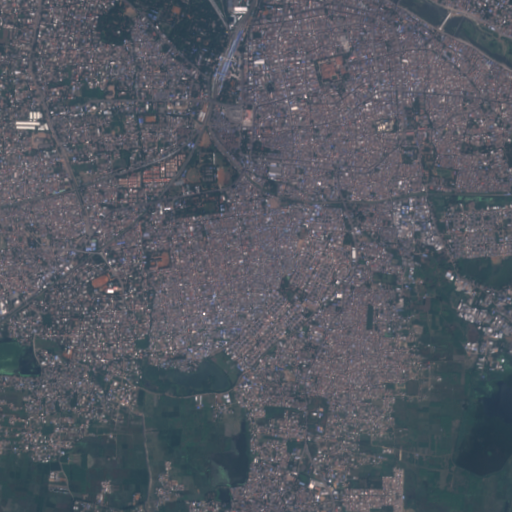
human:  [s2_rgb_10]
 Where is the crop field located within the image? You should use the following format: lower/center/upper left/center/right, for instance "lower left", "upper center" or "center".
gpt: The crop field is located in the lower right of the image.
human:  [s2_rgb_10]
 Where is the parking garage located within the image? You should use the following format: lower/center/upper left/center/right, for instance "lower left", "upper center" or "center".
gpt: The parking garage is located in the upper right of the image.
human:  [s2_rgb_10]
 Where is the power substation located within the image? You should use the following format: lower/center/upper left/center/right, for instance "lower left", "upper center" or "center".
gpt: The power substation is located in the center of the image.
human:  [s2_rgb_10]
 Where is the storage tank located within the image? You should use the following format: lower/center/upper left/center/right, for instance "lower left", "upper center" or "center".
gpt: The storage tank is located in the upper right of the image.
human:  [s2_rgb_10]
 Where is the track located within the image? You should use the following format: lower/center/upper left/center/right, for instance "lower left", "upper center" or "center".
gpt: The track is located in the upper center of the image.
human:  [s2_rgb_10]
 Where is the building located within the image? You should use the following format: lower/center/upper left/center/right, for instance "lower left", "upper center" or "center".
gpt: There is no building in the image.